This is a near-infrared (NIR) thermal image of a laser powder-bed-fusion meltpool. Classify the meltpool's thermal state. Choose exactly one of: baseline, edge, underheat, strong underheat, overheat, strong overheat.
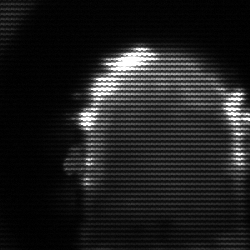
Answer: baseline